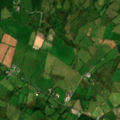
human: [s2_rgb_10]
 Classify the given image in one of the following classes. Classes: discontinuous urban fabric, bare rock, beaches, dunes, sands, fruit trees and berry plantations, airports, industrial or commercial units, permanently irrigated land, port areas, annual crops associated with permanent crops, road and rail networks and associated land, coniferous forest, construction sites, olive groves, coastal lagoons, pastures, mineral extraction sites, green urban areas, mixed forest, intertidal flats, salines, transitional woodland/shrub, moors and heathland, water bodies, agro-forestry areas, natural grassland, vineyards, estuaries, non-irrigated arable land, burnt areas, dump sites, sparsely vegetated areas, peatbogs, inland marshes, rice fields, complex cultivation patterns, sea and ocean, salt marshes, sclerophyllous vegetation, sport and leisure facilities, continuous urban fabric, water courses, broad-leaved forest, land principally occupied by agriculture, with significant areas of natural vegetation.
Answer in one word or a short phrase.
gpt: pastures, land principally occupied by agriculture, with significant areas of natural vegetation, transitional woodland/shrub